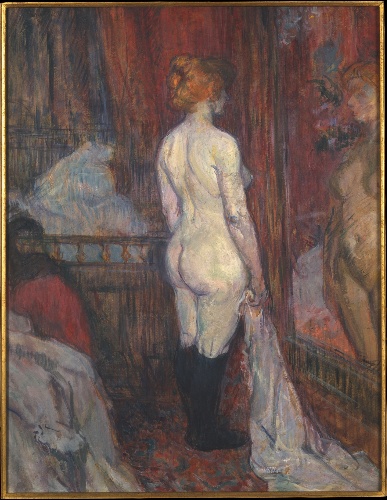
Title: Woman before a Mirror
Artist: Henri de Toulouse-Lautrec
Artist bio: French, Albi 1864–1901 Saint-André-du-Bois
Date: 1897
Object type: Painting
Classification: Paintings
Medium: Oil on cardboard
Dimensions: 24 1/2 x 18 1/2 in. (62.2 x 47 cm)
Department: European Paintings
Credit line: The Walter H. and Leonore Annenberg Collection, Bequest of Walter H. Annenberg, 2002
Accession year: 2003
Repository: Metropolitan Museum of Art, New York, NY
Tags: Female Nudes|Prostitutes|Mirrors